Interaction volume radius: 10 \u00c5
Interaction volume height: 20 \u00c5
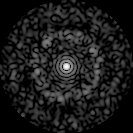
Disorder parameter: 0.8284